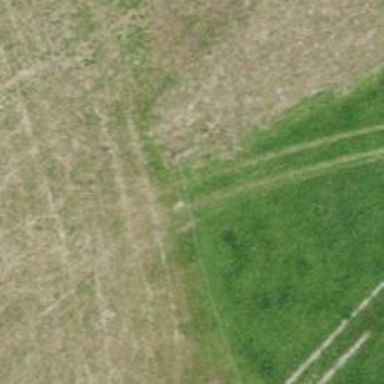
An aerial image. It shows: Track with grade 3 surface.